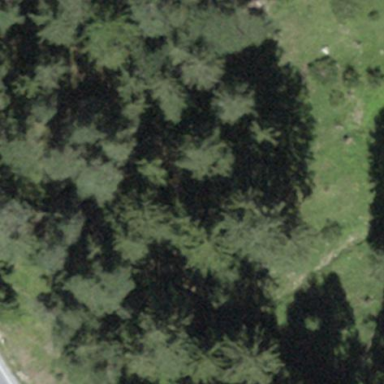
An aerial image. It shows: Forest with mix of leaf types.